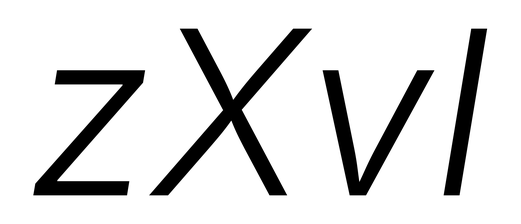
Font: Inter-Italic_Light_Italic